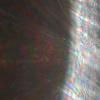
Label: sunburn